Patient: sex M, age 35
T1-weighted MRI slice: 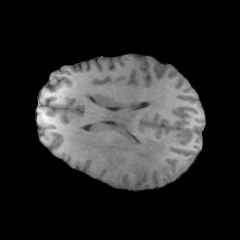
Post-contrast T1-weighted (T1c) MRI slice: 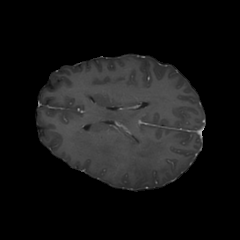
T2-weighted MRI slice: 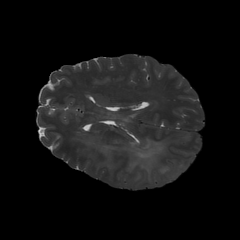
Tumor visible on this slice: yes
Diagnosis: Astrocytoma, IDH-wildtype
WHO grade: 2